Question: I am looking for someone to give me a hand with this problem:
We have a database filled with user's ranks, this data is pulled and put into a table like so (can't post an image):
'''
| Name: | Rank: | Claims: | Last Seen: |
| Test1 | Admin | 111 | Active Now |
| Test2 | Moderator | 213 | Active Now |
| Test3 | Senior Admin | 123 | Active Now |
'''

We basically want the 'Rank' Column to sort so that 'Senior Admin' is first, 'Admin' second and 'Moderator' last.
I have spent hours looking up ways to sort tables via sql sorting, php array sorting, javascript sorting etc. but cant find anything that doesn't sort alphabetically.
Any help with this is greatly appreciated!
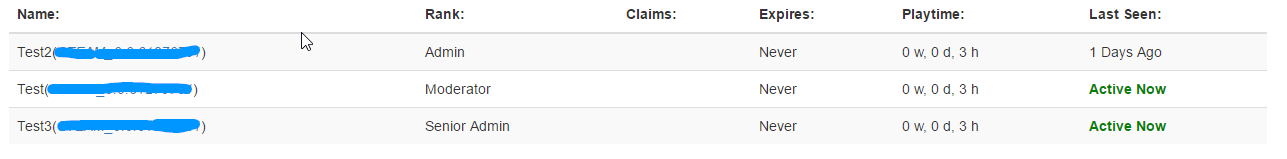
Answer: PHP offers a custom sort function called 'usort'. See <URL> for documentation.
It allows you to compare two objects using a custom comparison function. <URL> on how to get started making your own comparison function.
The 'usort' function takes two parameters: the array you wish to sort, and the custom comparison function. For example, if you have an array of results called '$results', you can define your comparison function like so:
'''
function my_compare($person1, $person2) {
if($person["rank"] == $person2["rank"]) {
return 0;
}
elseif($person1["rank"] == "Senior Admin") { // Senior admin will always be at the top
return -1;
}
elseif($person2["rank"] == "Senior Admin") {
return 1;
}
elseif($person1["rank"] == "Admin" && $person2["rank"] == "Moderator") {
return -1;
}
elseif($person1["rank"] == "Moderator" && $person2["rank"] == "Admin") {
return 1;
}
else {
return 0;
}
}
'''
Then, you can apply your sort by calling 'usort($results, "my_compare");'